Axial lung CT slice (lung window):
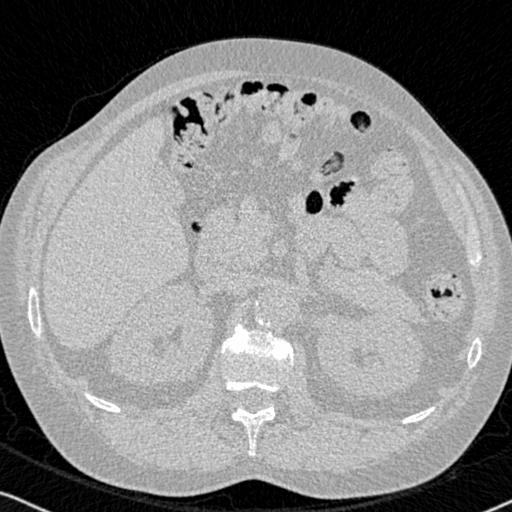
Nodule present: no